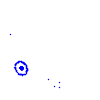
Particle: kaon